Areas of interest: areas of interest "Wanda Plaza Wuwei Branch Parking Lot"
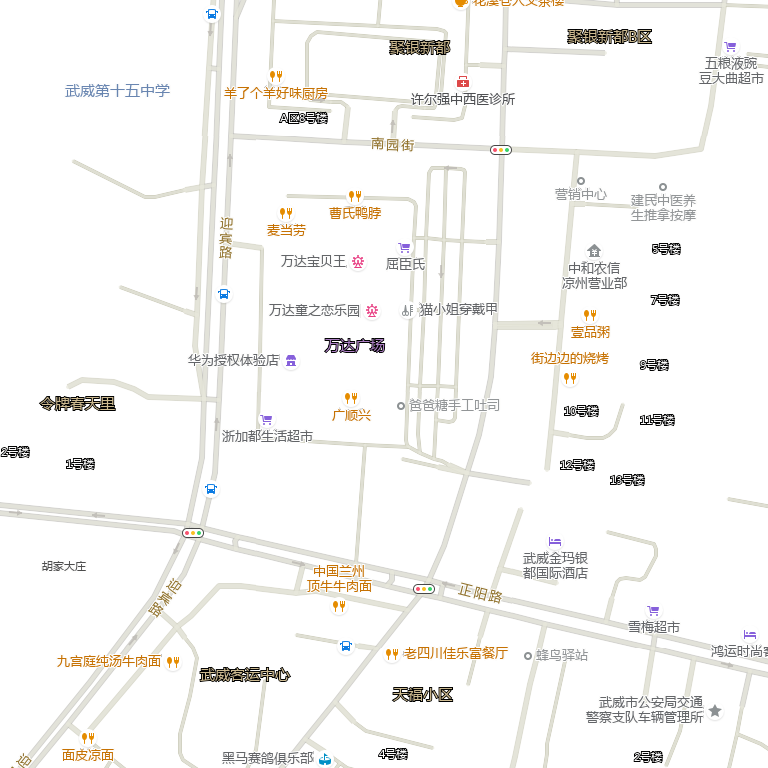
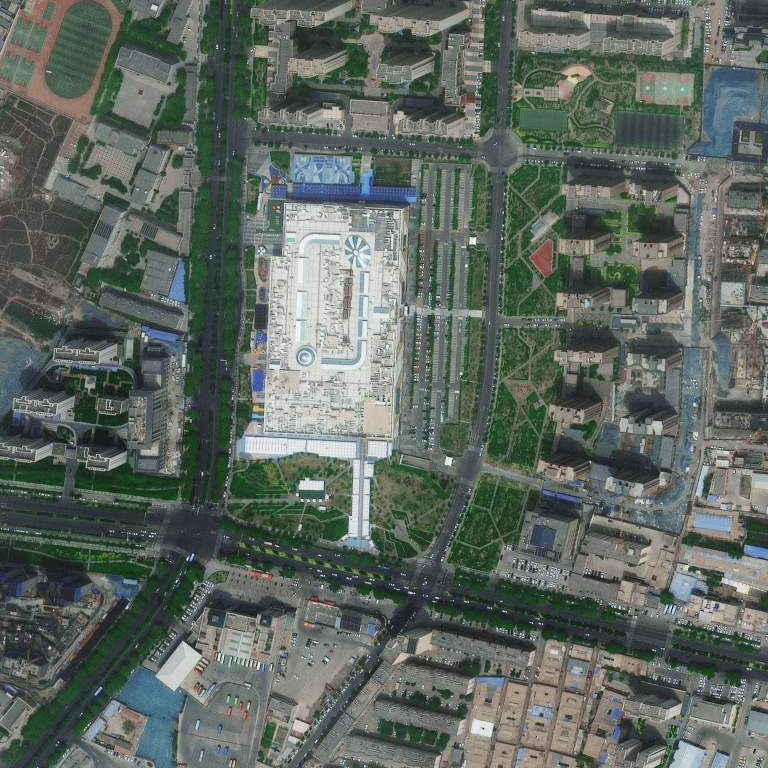